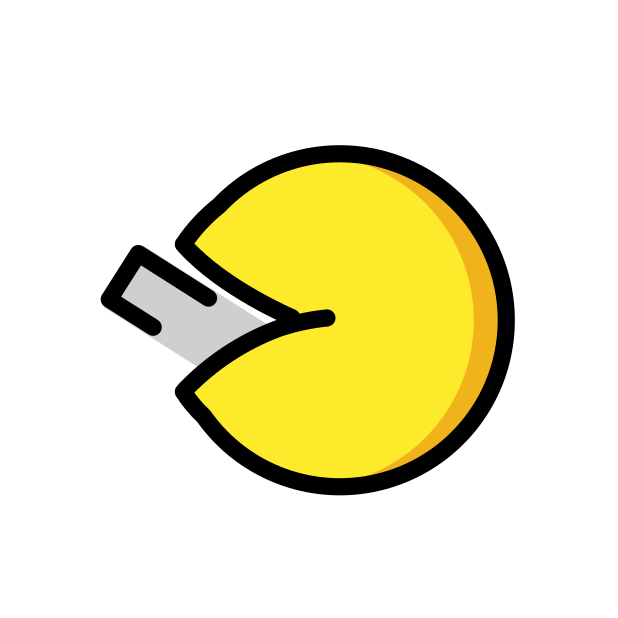
fortune cookie